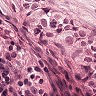
Metastatic tissue present: yes